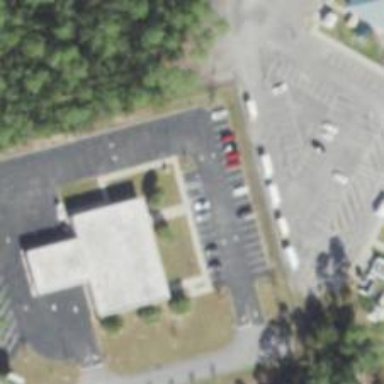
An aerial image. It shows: Parking space is available.